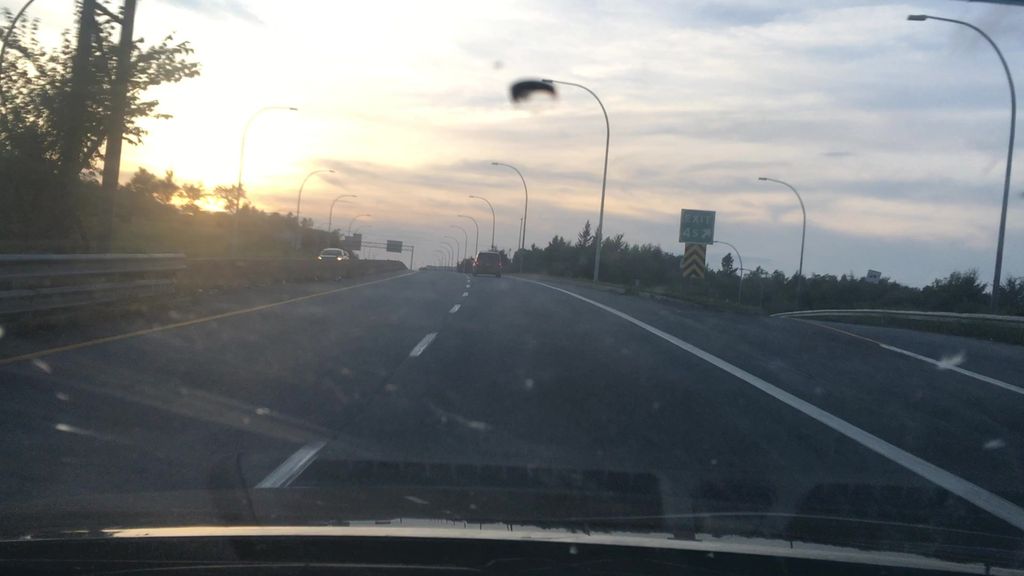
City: halifax